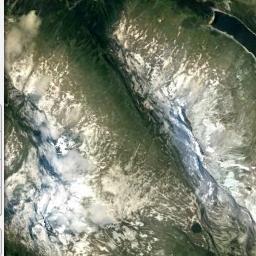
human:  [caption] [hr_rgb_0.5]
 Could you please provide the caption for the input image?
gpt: The snow berg is consist of green plants,Bare land and white snow .

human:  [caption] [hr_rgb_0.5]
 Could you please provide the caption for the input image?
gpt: There is snow on the part of the snowberg .

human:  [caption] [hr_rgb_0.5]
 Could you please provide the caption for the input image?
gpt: The snowberg is partly covered with snow and ice and partly covered with vegetation .

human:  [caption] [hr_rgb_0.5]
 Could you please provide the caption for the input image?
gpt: White, Brown, And green transitions from the peaks to the bottom of the peaks in the Snow Mountain Range .

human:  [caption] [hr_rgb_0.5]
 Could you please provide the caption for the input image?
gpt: There are some snow and green land on the snowberg .